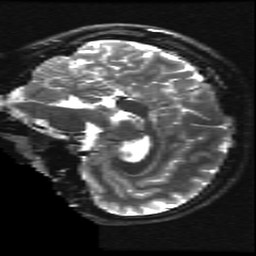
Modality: T2w
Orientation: sagittal
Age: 15
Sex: female
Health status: ill
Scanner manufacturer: ge
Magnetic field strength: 3 T
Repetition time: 7.5 s
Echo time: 0.1007 s